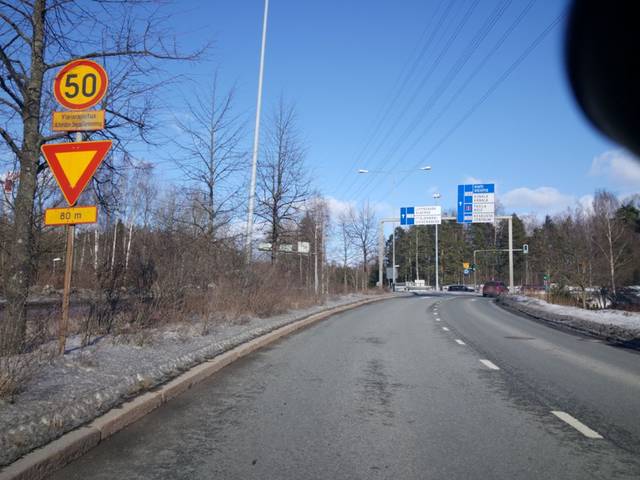
Region: Finland
Coordinates: 60.212, 24.882